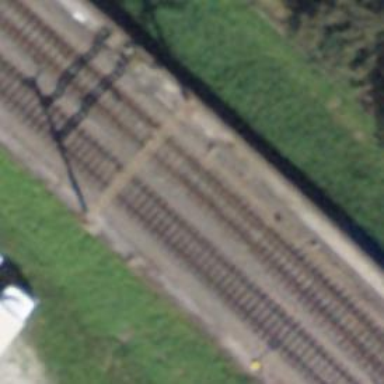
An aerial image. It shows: Railway switch.